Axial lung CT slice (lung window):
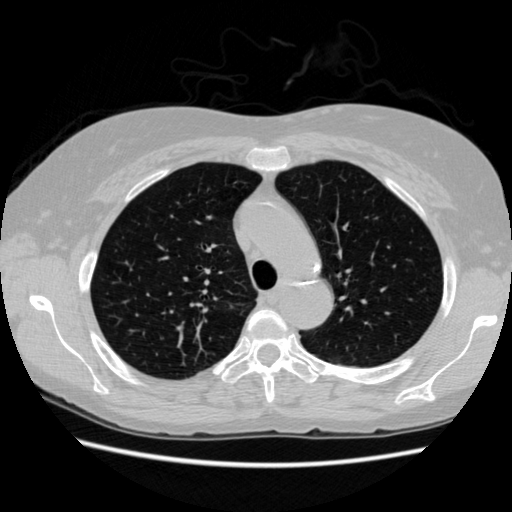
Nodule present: no